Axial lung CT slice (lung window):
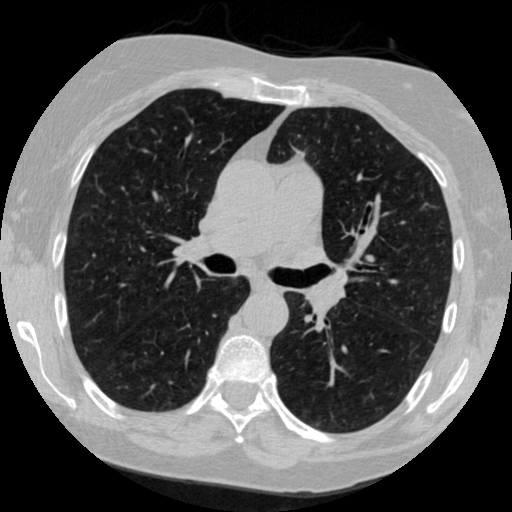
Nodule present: no